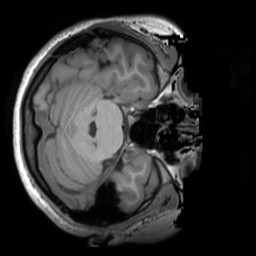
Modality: T1w
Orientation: axial
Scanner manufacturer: siemens
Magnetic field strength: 3 T
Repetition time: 1.9 s
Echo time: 0.00267 s